Breast ultrasound image
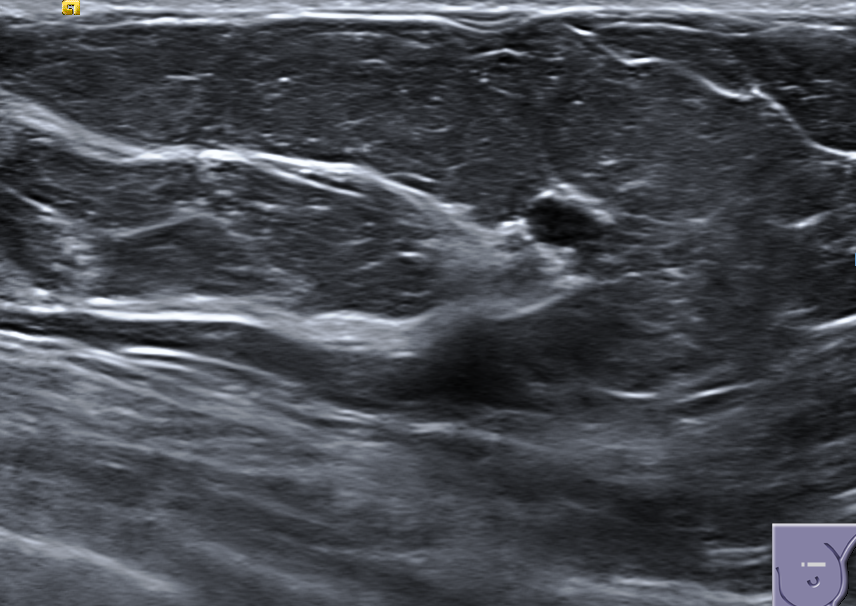
Diagnosis: benign